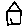
Label: house